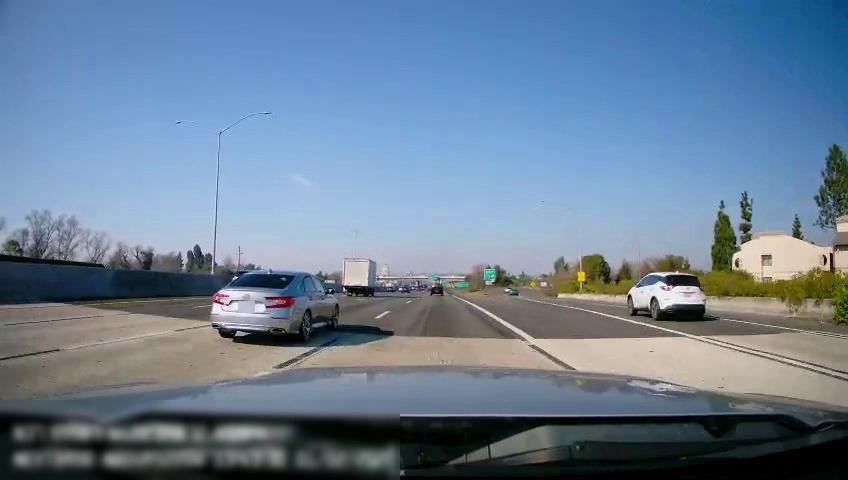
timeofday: Day
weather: Sunny
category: Drivable Space
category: Drivable Space
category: Vehicles | SUV
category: Vehicles | Car
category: Vehicles | Truck
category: Vehicles | Truck
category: Lanes | Alternate Lane
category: Lanes | Current Lane
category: Lanes | Current Lane
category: Lanes | Alternate Lane
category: Lanes | Alternate Lane
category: Lanes | Alternate Lane
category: Lanes | Alternate Lane
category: Traffic | Signs
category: Traffic | Signs
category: Traffic | Signs